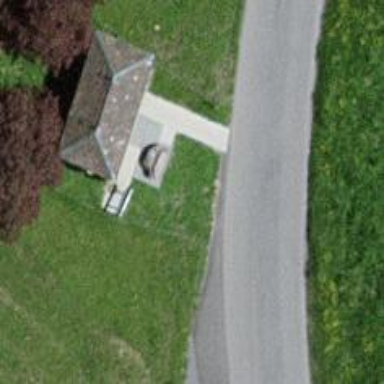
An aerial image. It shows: Beautiful fountain.